Question: I'm trying to get the CSS sorted for a pager. I have a div floated left for the page numbers, and one floated right for a small form containing controls to set how many items per page are displayed.
When the page is at full size the divs are far enough apart that it doesn't really matter, but when the page is resized so that the divs are almost touching, it's noticeable.
How do I modify my CSS or HTML so that the text is vertically aligned between the two divs?
This is what it currently looks like:

Also, the text isn't quite centered in each page number. How do I get this to work?
Relevant CSS:
'''
ol.mini-form {
margin: 0;
padding: 0;
}
ol.mini-form li {
display: inline;
}
ol.pager-pages {
margin: 0.5em 0;
padding: 0.5em 0;
float: left;
}
ol.pager-pages li {
padding: 0.4em;
margin: 0.1em;
border: 1px solid #ccc;
text-align: center;
}
ol.pager-result {
padding: 0.4em;
float: right;
}
'''
HTML:
'''
<div>
<ol class="mini-form pager-pages">
<li>
<a href="...">1</a>
</li>
<li>
<a href="...">2</a>
</li>
<li>
<a href="...">3</a>
</li>
</ol>
<form action="..." method="get">
<ol class="mini-form pager-result">
<li>
<select name="PageSize">
<option value="5">5</option>
<option selected="selected" value="10">10</option>
<option value="20">20</option>
<option value="50">50</option>
</select>
</li>
<li>
per page
</li>
<li>
<input type="submit" value="Set" />
</li>
</ol>
</form>
<div style="clear: both;"></div>
</div>
'''
Thanks.
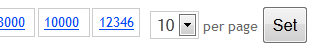
Answer: Does this work for you? <URL>
Once you have block elements or floats wrapping the elements that should have the same baseline, you're screwed, and you will have to do the baseline manually by using line-height, margin or padding. Sometimes you can get around this by using 'display: inline-block'.
'''
ol, li, form {
display: inline-block;
}
ol.mini-form {
margin: 0;
padding: 0;
}
ol.pager-pages {
margin: 0.5em 0;
padding: 0.5em 0;
width: 48%;
}
ol.pager-pages li {
padding: 0.4em;
margin: 0.1em;
border: 1px solid #ccc;
text-align: center;
}
form {
width: 45%;
text-align:right;
}
ol.pager-result {
padding: 0.4em;
}
'''
'''
<div>
<ol class="mini-form pager-pages">
<li>
<a href="...">1</a>
</li>
<li>
<a href="...">2</a>
</li>
<li>
<a href="...">3</a>
</li>
</ol>
<form action="..." method="get">
<ol class="mini-form pager-result">
<li>
<select name="PageSize">
<option value="5">5</option>
<option selected="selected" value="10">10</option>
<option value="20">20</option>
<option value="50">50</option>
</select>
</li>
<li>
per page
</li>
<li>
<input type="submit" value="Set" />
</li>
</ol>
</form>
</div>
'''